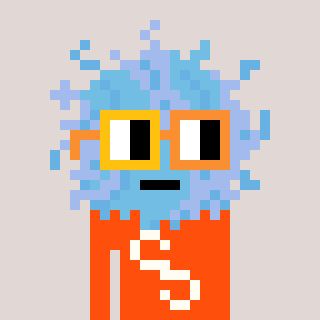
a pixel art character with square yellow and orange glasses, a lint-shaped head and a orange-colored body on a warm background